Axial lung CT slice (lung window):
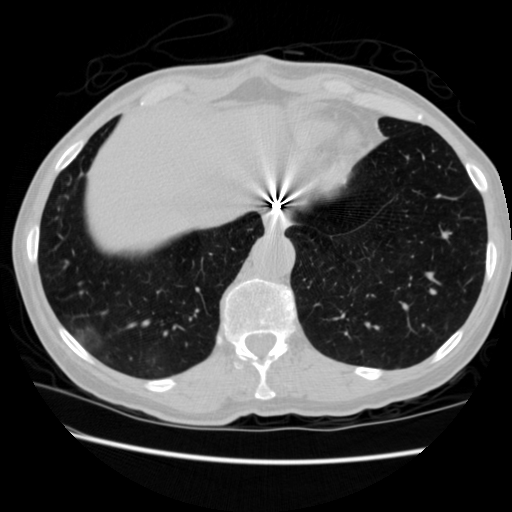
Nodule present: no